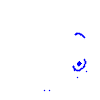
Particle: electron